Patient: sex M, age 72
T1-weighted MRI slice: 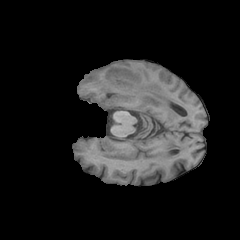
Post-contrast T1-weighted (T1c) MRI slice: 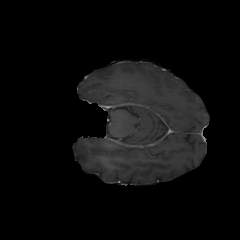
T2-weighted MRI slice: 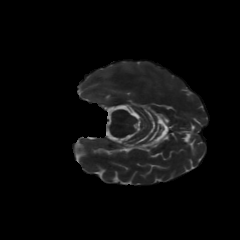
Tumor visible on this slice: yes
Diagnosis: Glioblastoma, IDH-wildtype
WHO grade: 4